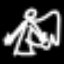
Label: angel